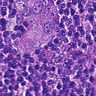
Metastatic tissue present: yes